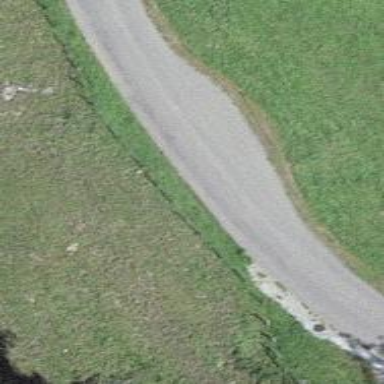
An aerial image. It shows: Passing place on the road.